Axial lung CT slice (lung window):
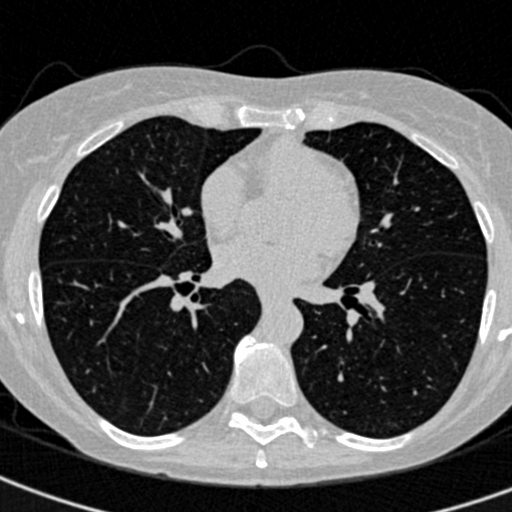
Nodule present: no